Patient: sex F, age 33
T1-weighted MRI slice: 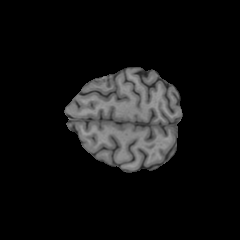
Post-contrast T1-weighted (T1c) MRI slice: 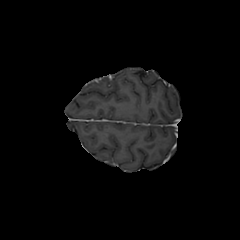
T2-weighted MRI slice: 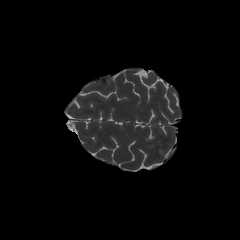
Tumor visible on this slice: no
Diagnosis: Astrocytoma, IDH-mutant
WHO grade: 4